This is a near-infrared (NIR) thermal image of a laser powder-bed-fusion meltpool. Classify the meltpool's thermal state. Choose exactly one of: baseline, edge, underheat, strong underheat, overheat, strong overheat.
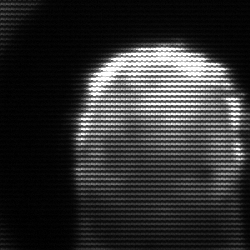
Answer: baseline